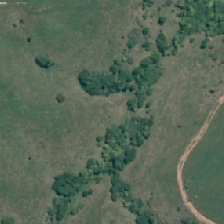
Land cover: low_producing_grassland